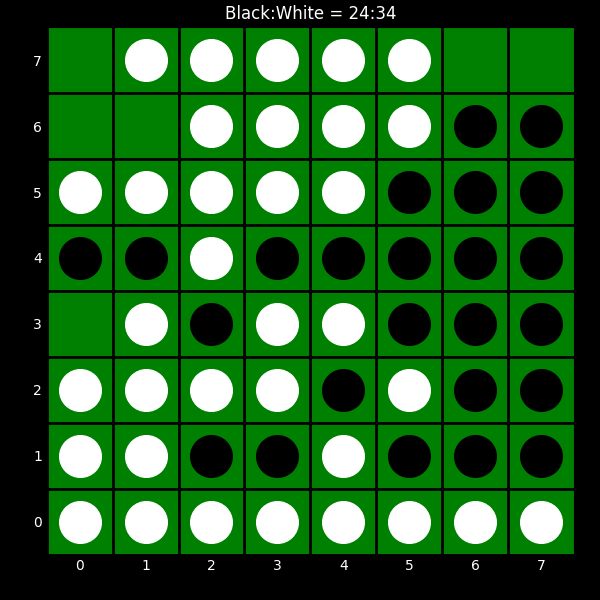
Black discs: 24
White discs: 34